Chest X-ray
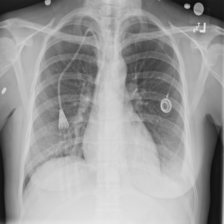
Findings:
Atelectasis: negative
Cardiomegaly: negative
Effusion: negative
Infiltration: negative
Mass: negative
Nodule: negative
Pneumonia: negative
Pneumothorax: negative
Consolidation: negative
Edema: negative
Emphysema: negative
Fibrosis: negative
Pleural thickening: negative
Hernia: negative